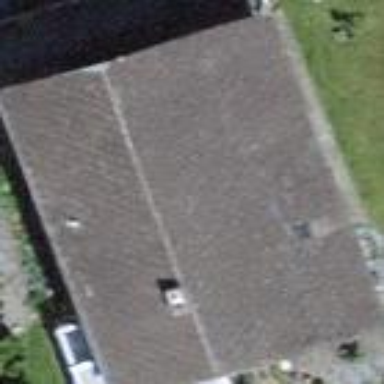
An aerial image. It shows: Simple house.